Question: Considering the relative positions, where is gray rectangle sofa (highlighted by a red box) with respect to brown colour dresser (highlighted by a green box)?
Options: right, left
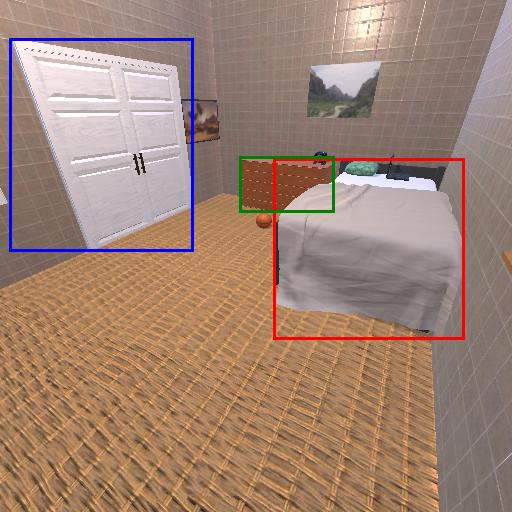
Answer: right